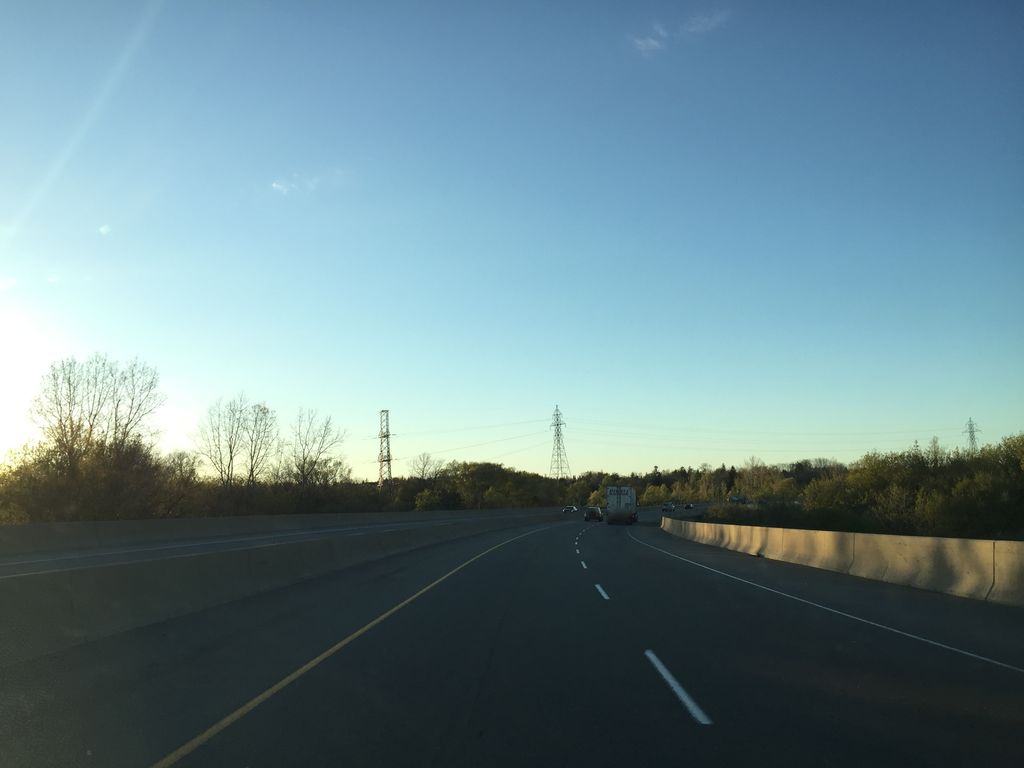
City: kitchener-waterloo